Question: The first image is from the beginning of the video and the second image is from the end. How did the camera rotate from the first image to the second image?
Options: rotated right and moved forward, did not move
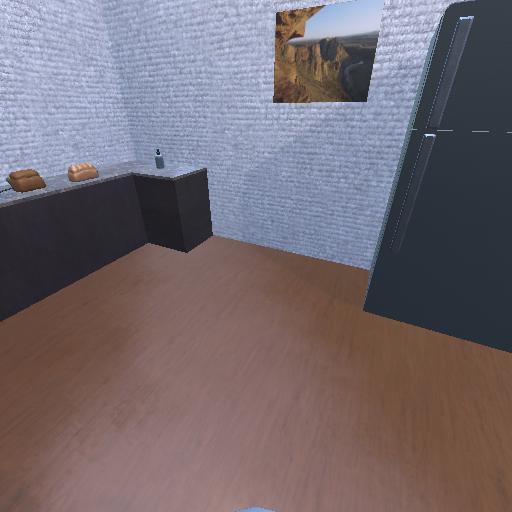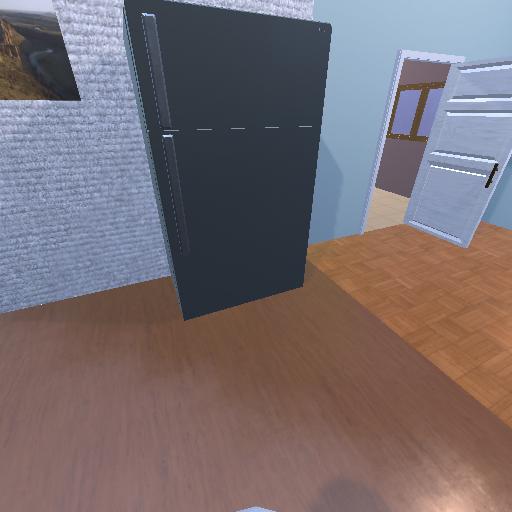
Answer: rotated right and moved forward